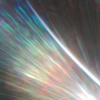
Label: sunburn